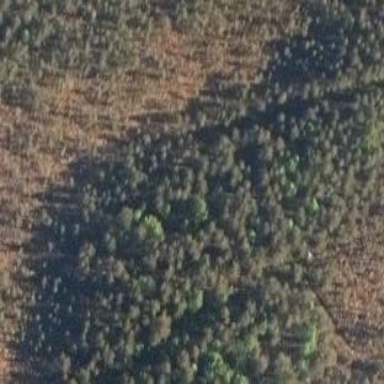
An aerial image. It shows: Needle-leaved woodland.